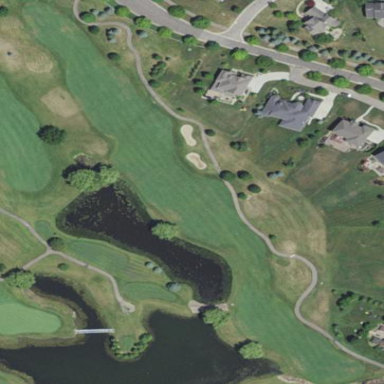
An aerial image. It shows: Grassy area designated as golf fairway.